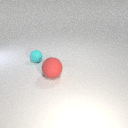
small cyan rubber sphere behind large red rubber sphere